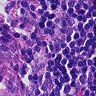
Metastatic tissue present: yes